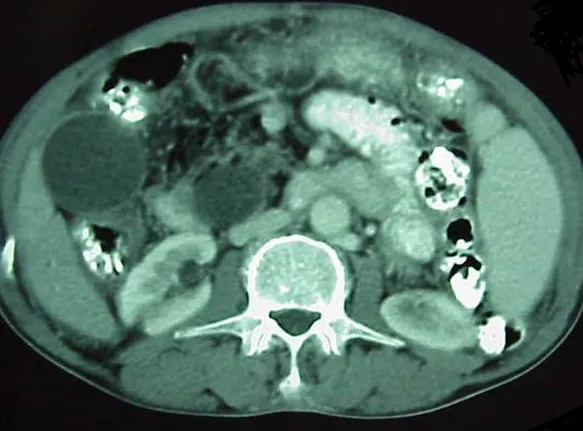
CT scan before treatment. Dilatation of extra- and intrahepatic bile ducts and heterogeneity of the head of the pancreas are visible.
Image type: radiology (ct)